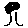
Label: tree